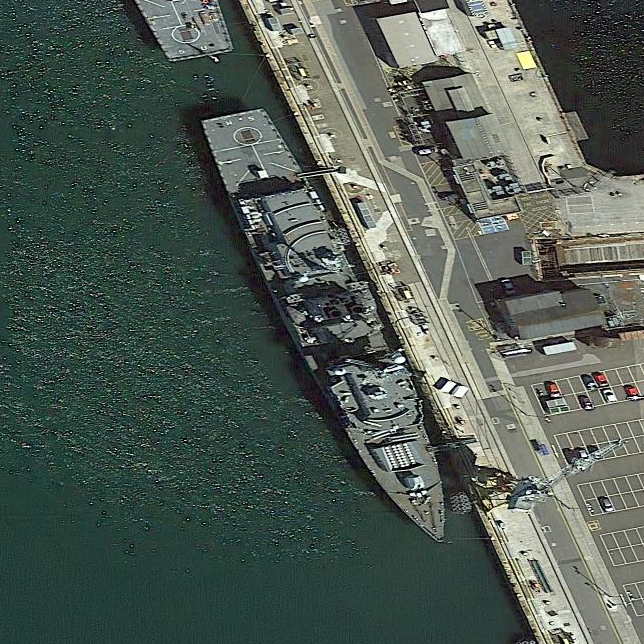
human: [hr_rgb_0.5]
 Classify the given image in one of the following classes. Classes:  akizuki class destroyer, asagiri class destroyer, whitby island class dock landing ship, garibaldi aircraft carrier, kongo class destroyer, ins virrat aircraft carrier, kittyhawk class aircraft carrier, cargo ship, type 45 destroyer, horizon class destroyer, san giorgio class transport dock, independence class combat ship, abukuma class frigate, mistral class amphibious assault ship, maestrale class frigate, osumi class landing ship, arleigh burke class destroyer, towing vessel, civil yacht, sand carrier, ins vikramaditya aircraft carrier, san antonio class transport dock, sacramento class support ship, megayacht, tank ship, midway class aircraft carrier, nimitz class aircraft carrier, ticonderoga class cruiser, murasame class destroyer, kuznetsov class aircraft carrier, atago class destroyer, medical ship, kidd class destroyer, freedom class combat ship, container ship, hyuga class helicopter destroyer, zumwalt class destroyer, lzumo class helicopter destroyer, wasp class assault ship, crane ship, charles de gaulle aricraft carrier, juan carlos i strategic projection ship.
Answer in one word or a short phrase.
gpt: Type 45 destroyer